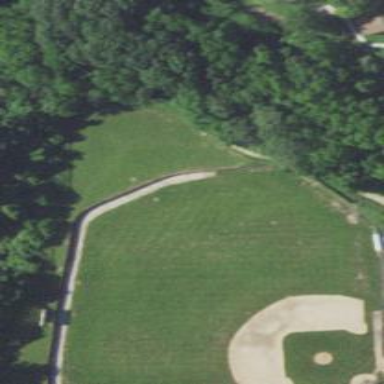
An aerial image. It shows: Baseball pitch for leisure land.